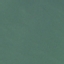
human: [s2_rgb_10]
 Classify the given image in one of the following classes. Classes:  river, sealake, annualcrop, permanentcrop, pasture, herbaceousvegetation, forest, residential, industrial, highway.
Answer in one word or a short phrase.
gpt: SeaLake